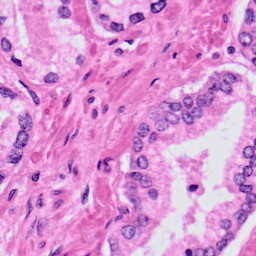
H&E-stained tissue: Prostate